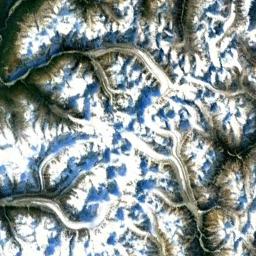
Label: snowberg